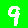
Digit: 9